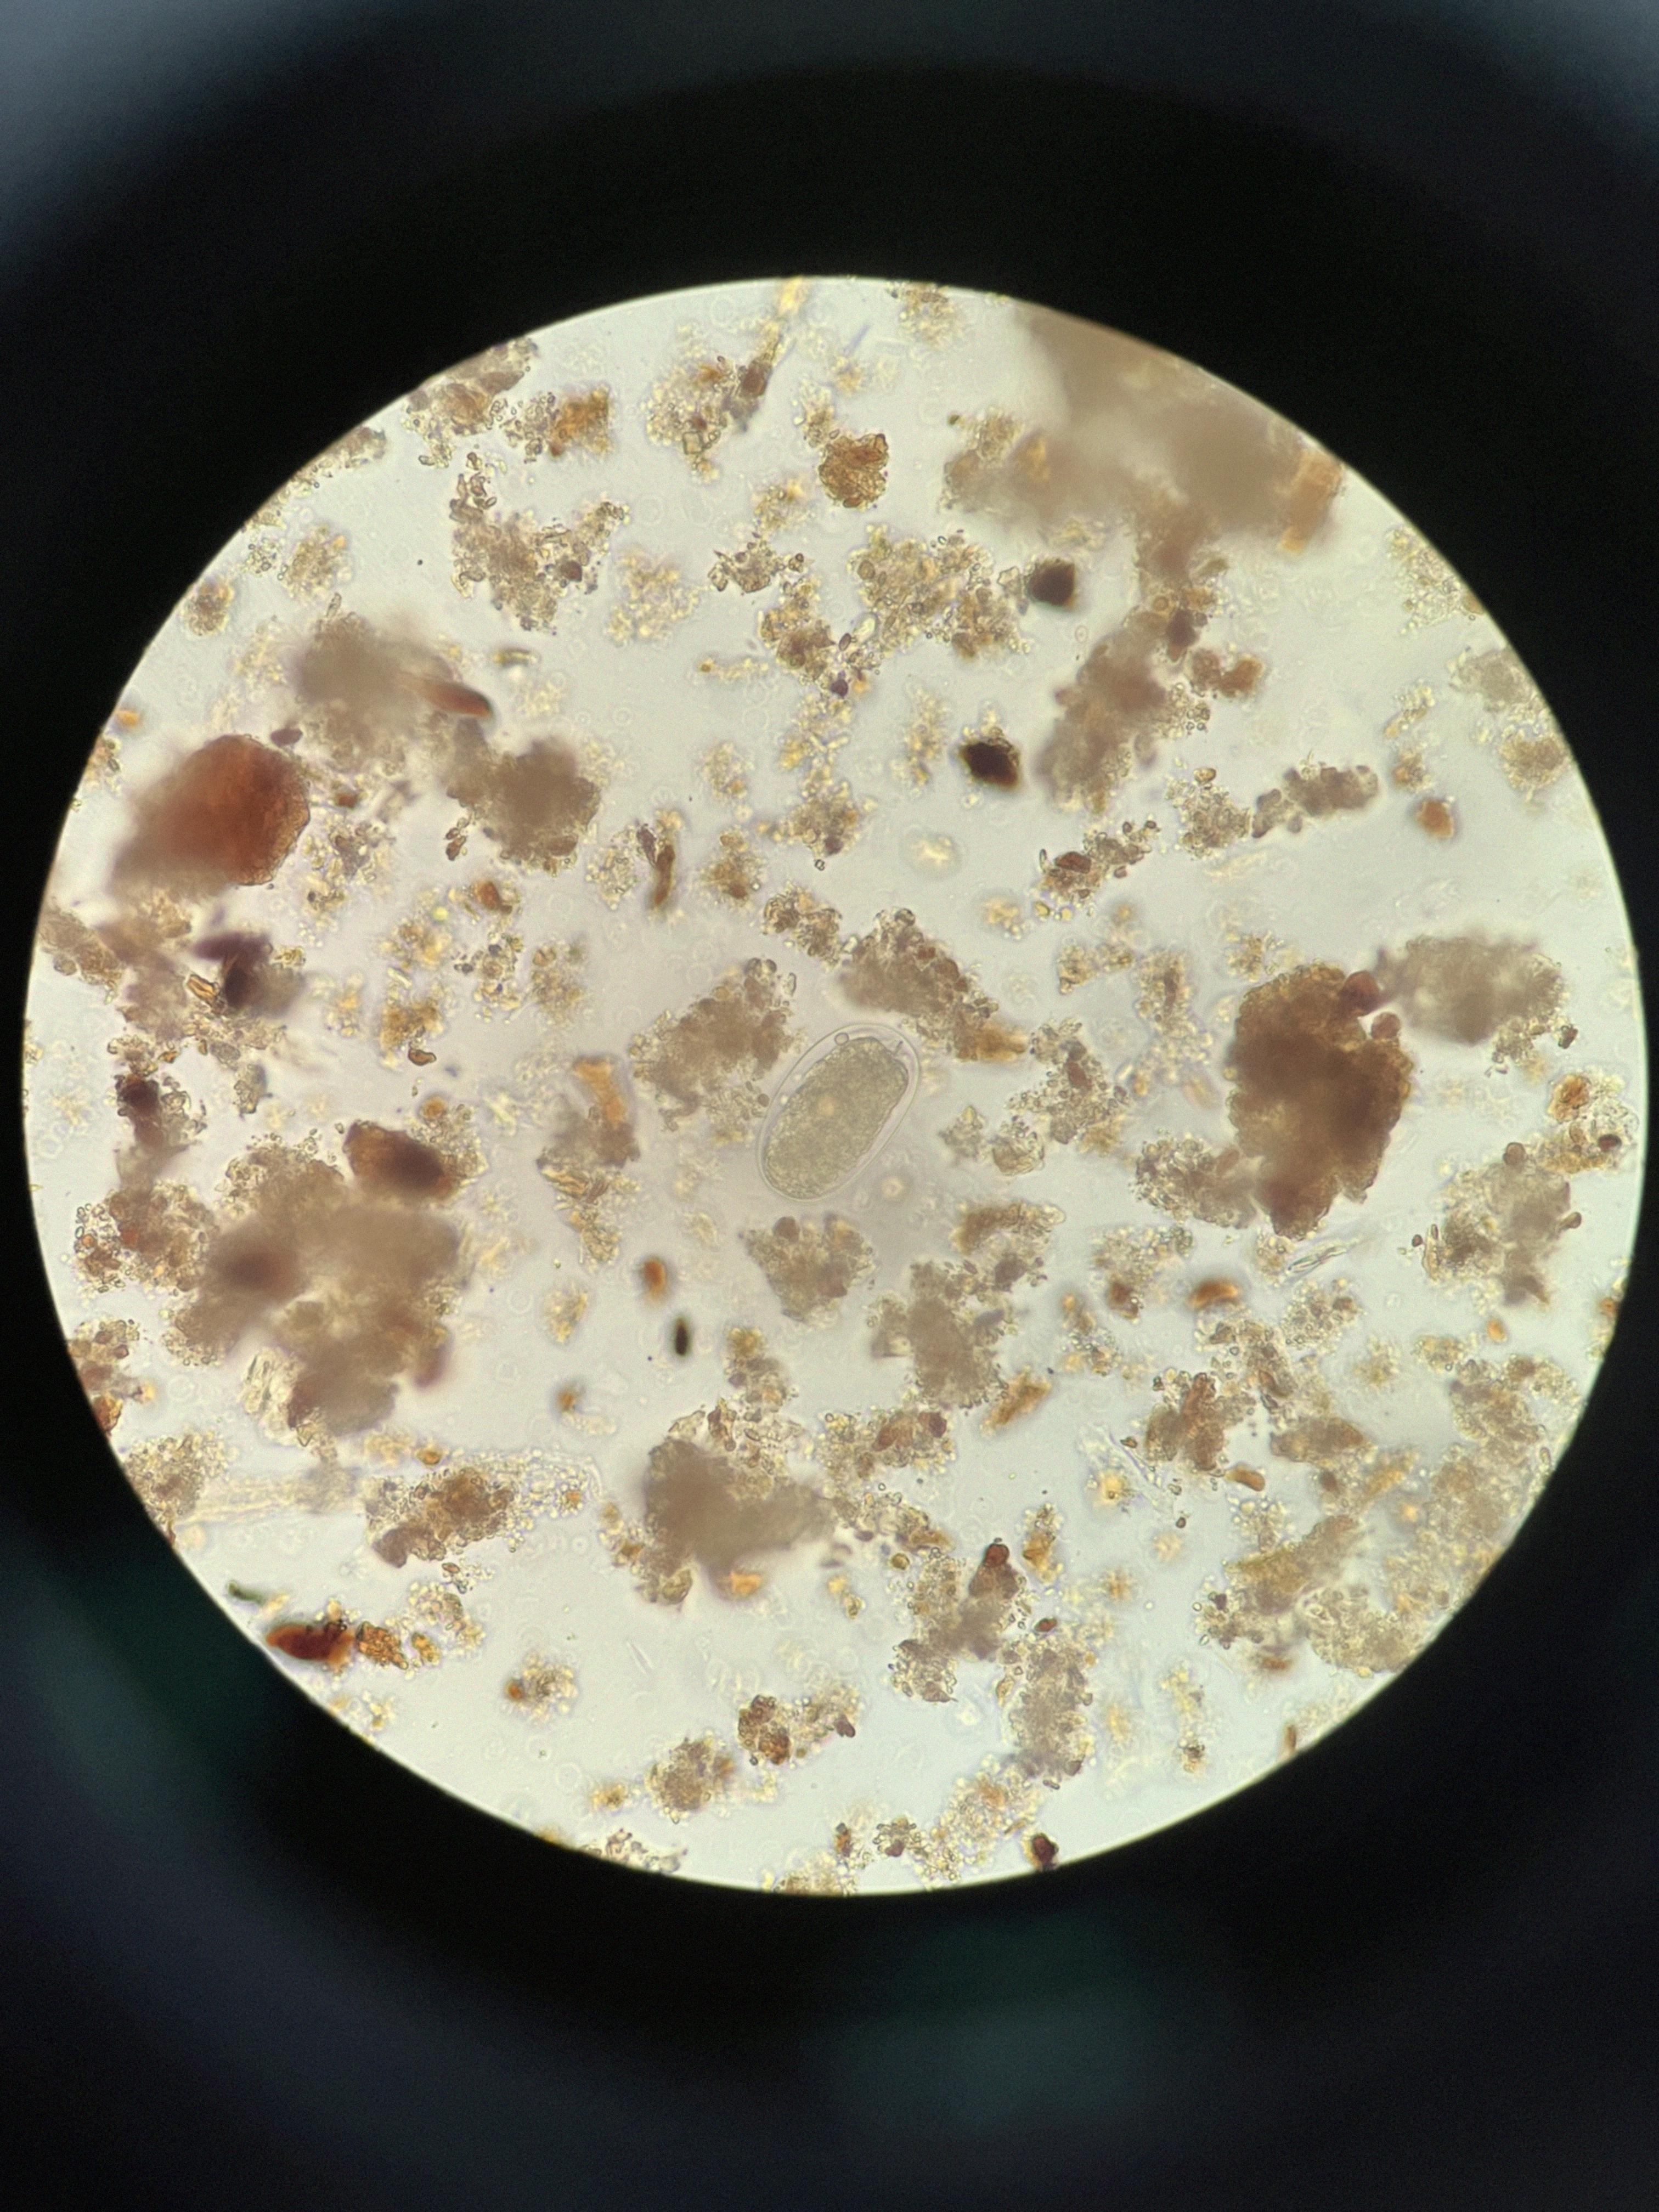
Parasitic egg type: Hookworm egg